Question: I'm using <URL> to query all changes whose status is "merged". My query is
'''
https://android-review.googlesource.com/changes/?q=status:merged&n=2
'''
where "n=2" limits the size of query results to 2. So I got a JSON object like:

Of course there are more results. According to the REST document:
> If the n query parameter is supplied and additional changes exist that match the query beyond the end, the last change object has a _more_changes: true JSON field set. Callers can resume a query with the N query parameter, supplying the last change's _sortkey field as the value.
So I add the query parameter N with the _sortkey of the last change 100309. The new query is:
'''
https://android-review.googlesource.com/changes/?q=status:merged&n=2&N=002e4203000187d5
'''
With this new query, I was hoping that I'll get another 2 new query results, since I provided the _sortkey as a cursor of my previous search results.
However, . It seems like providing "N=002e4203000187d5" has no effect at all.
Does anybody know why using _sortkey to resume my query doesn't work?
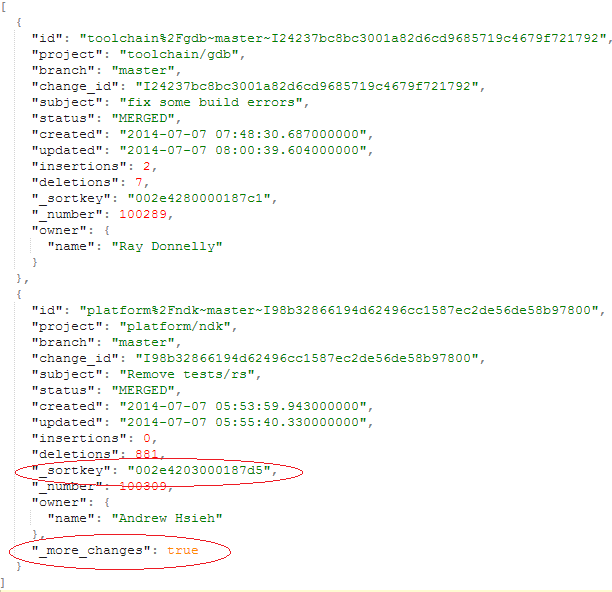
Answer: I chatted with one of the developers at Google, and he confirmed that _sortkey has been removed from the newer versions of Gerrit they are running at android-review and gerrit-review. The N= parameter is no longer valid. The documentation will be updated to reflect this.
The alternative is to use &S=x to skip x results, which I tested and works well.